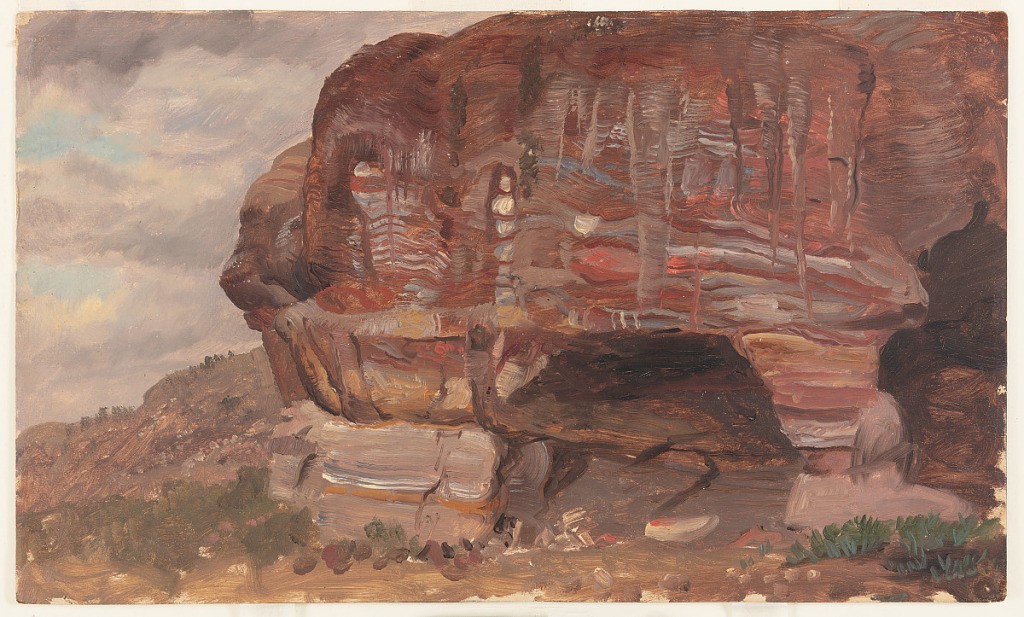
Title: Colored Rockface, Petra, Syria (Jordan)
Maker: Frederic Edwin Church, American, 1826–1900
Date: February - March 1868
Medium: Oil and graphite on tan paperboard
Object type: Drawing
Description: Landscape sketch showing a view of a vibrantly-colored rockface in the Wadi Musa near Petra. Dominating the composition in the foreground at center and right, the rockface is comprised of layers of rock strata variously colored grey, pink, maroon, brown, and a bluish lavender. Two darkened indentations are visible at its base at center and right. Green foliage and loose rocks are shown in the immediate foreground, while a distant mountainside is visible in the background at left. Above, patches of blue shine through an otherwise overcast sky.